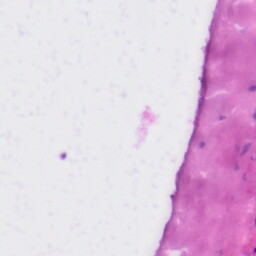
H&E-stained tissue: Liver